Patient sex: F
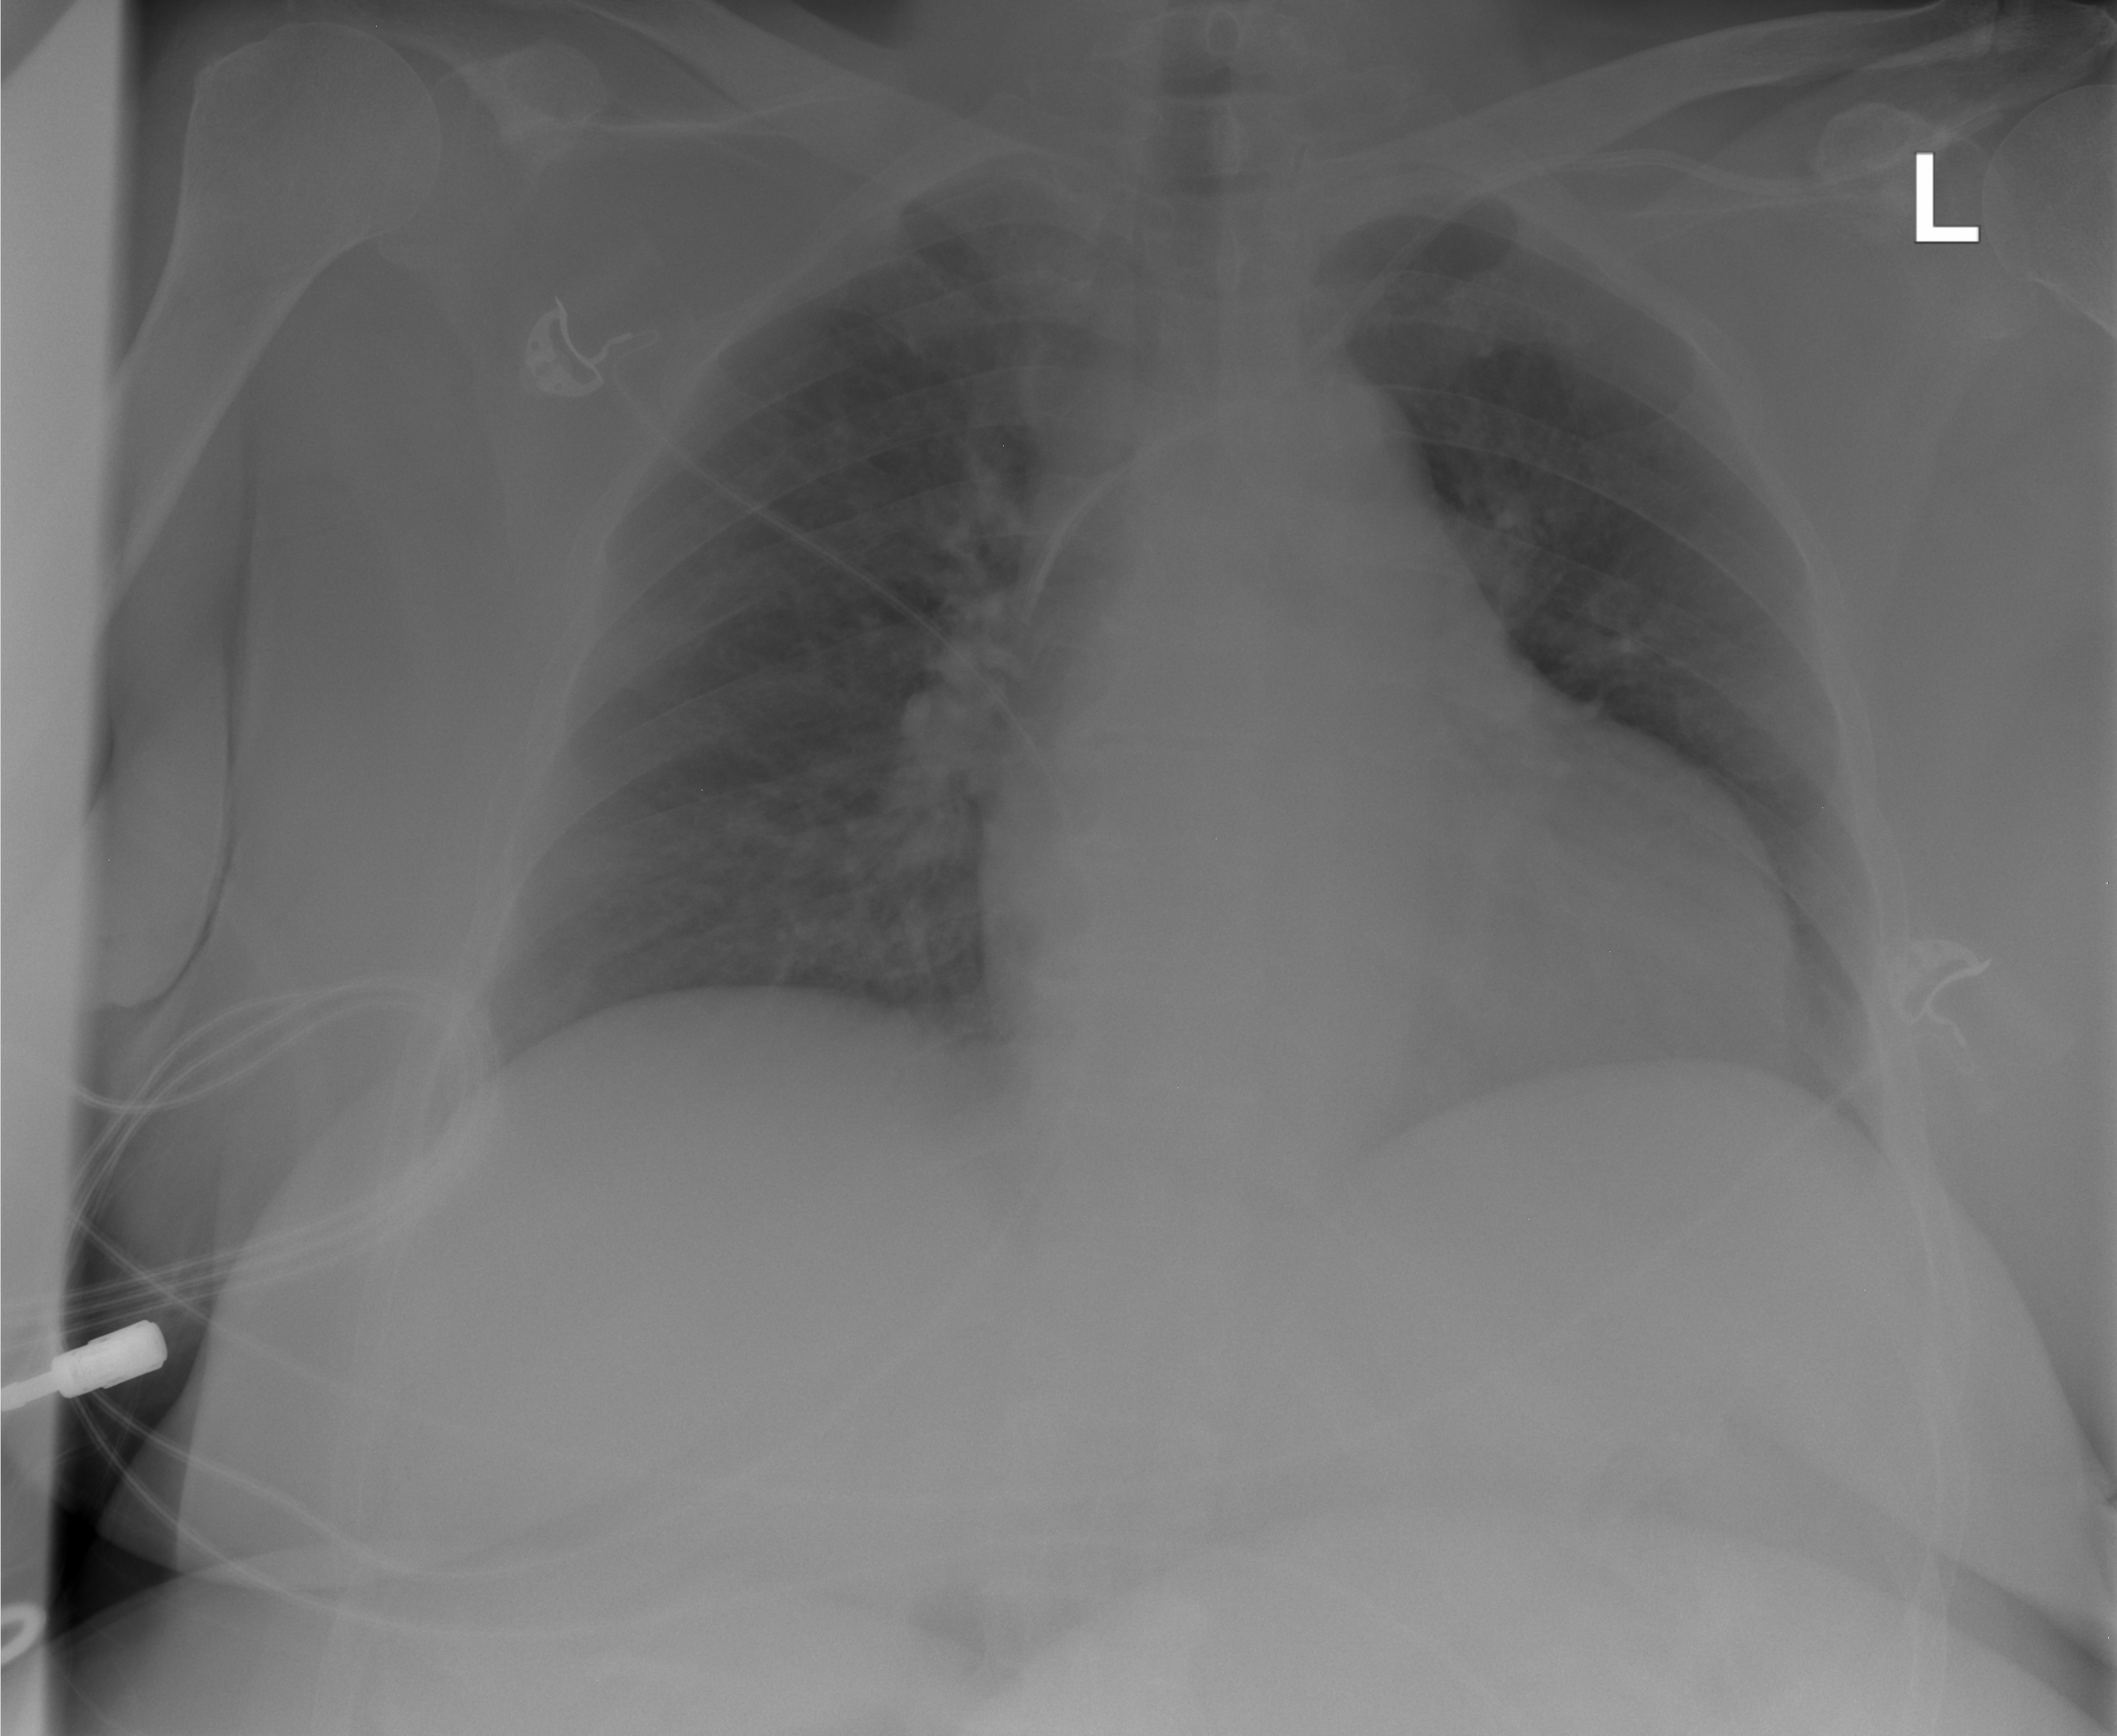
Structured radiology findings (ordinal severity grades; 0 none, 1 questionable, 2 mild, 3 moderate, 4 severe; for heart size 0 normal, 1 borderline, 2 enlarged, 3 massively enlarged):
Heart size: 2
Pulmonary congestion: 0
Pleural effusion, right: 0
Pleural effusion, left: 0
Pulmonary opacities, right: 0
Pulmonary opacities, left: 1
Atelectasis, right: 0
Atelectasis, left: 0